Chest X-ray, AP view. Patient: 49 years old, sex F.
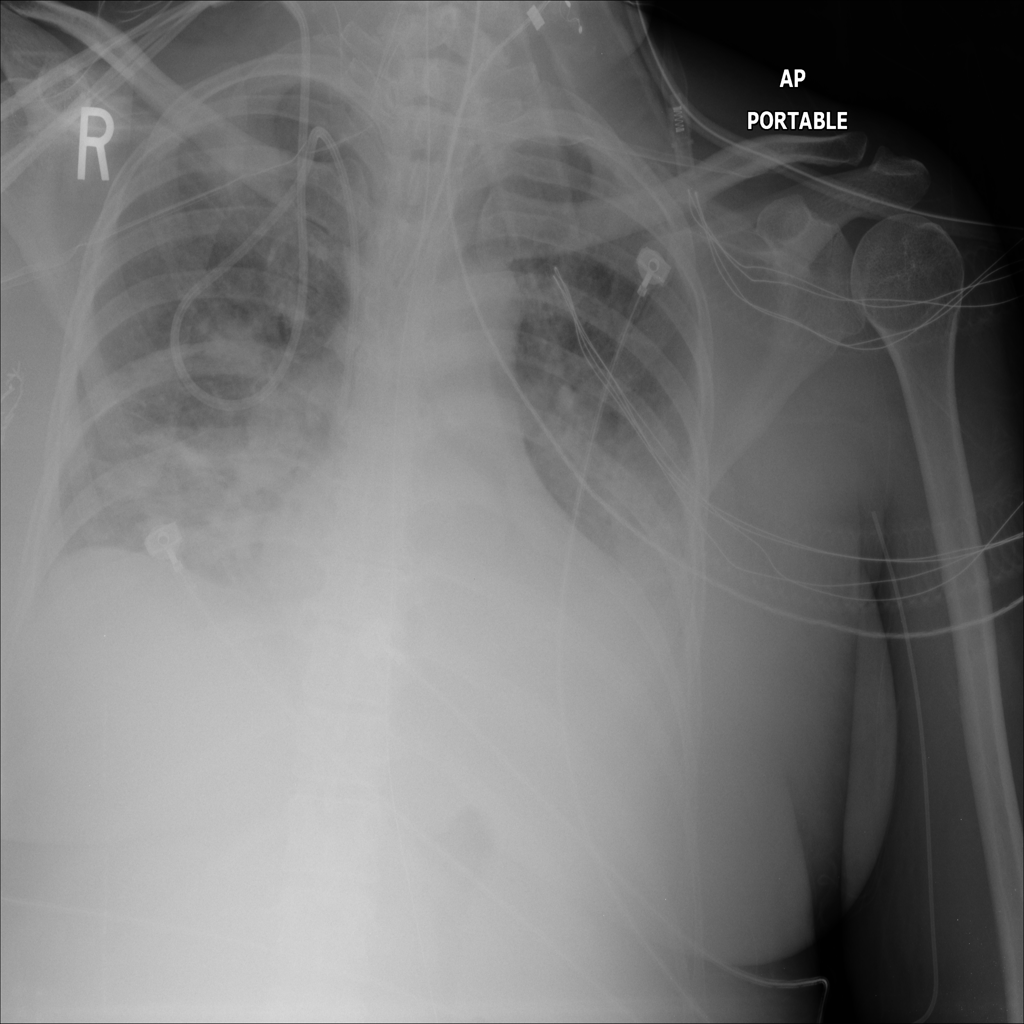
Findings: Edema, Effusion